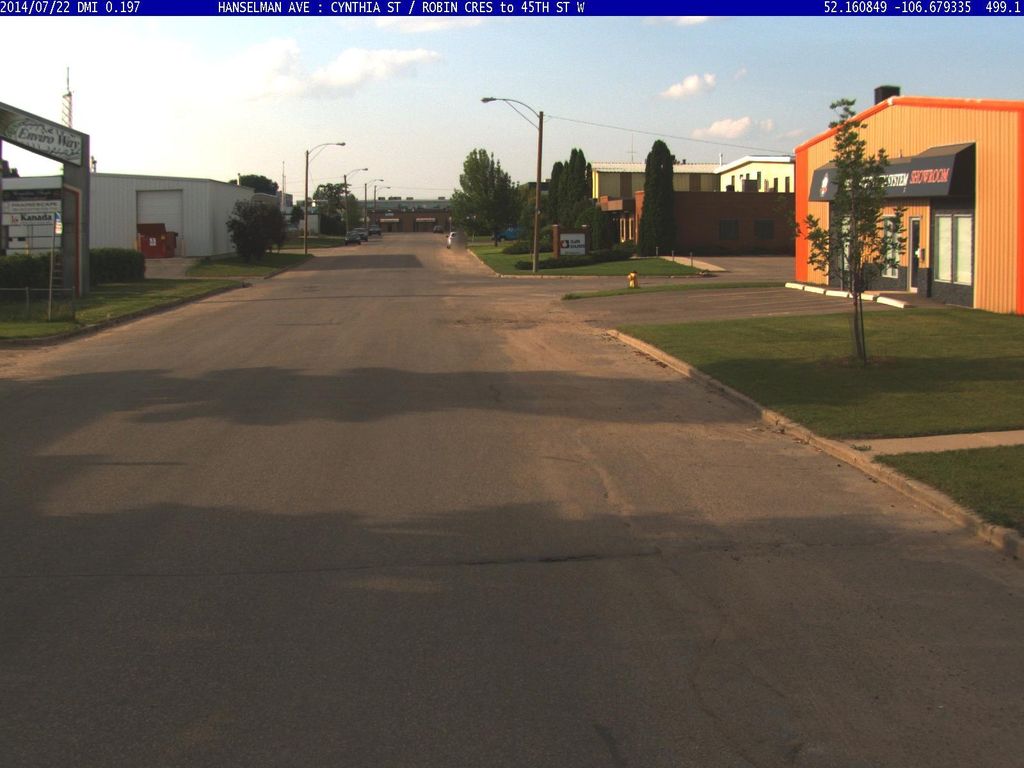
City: saskatoon